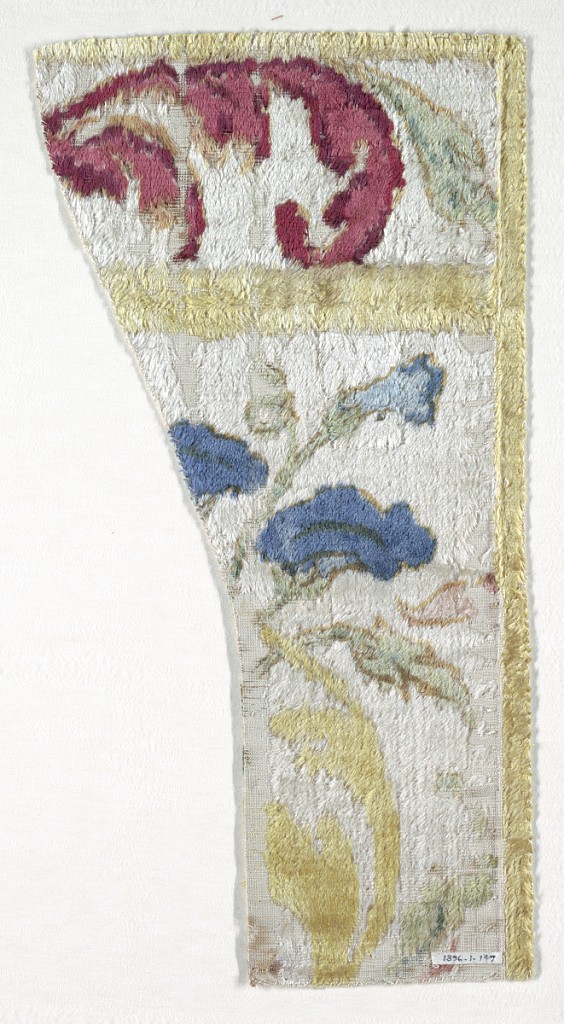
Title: Fragment
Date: possibly 17th century
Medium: silk Technique: dyed and cut supplementary warp pile (velvet) in a twill weave foundation
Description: Incomplete design of foliage and flowers in blue, yellow, green, brown, and red.